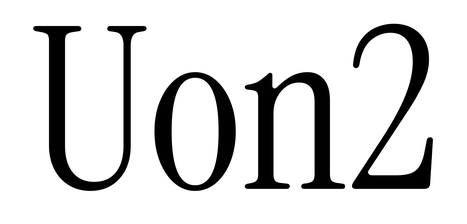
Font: InstrumentSerif-Regular